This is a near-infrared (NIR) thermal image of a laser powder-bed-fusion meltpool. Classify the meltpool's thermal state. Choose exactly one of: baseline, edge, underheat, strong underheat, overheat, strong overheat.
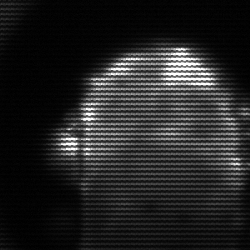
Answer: baseline